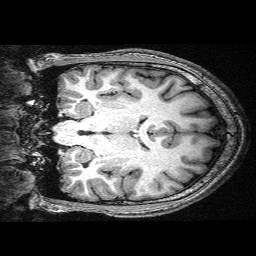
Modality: T1w
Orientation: coronal
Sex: male
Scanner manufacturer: siemens
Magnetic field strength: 3 T
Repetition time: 2.3 s
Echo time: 0.00336 s